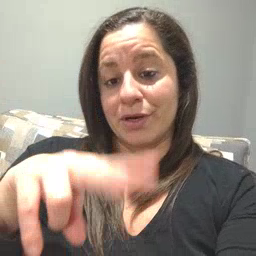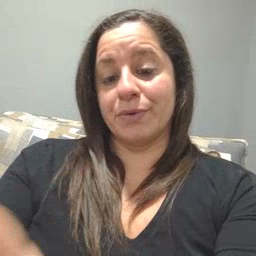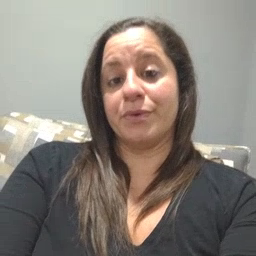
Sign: read